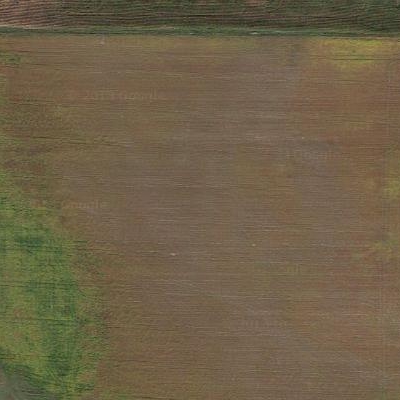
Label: Field